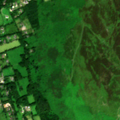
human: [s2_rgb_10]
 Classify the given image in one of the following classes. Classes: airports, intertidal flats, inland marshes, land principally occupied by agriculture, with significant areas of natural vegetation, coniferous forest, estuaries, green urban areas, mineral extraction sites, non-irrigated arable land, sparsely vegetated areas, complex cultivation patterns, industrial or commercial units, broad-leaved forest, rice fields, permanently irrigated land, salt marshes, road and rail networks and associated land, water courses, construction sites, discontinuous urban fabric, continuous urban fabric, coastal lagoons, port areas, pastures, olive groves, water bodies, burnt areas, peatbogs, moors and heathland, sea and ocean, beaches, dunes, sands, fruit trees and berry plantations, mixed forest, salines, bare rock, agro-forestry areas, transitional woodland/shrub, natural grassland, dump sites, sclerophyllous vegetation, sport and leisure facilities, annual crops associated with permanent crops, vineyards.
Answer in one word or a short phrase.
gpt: pastures, natural grassland, moors and heathland